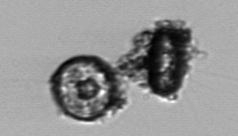
Label: Thalassiosira_TAG_external_detritus